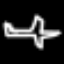
Label: airplane